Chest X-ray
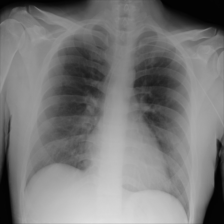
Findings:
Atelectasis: negative
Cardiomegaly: negative
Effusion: negative
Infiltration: negative
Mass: negative
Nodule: negative
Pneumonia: negative
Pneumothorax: negative
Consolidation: negative
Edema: negative
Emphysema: negative
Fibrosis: negative
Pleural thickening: negative
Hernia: negative